Question: I send javascript timestamp data to php to add into mysql where I have type TIMESTAMP:
DATABASE - startTime type:

Now I try to send with ajax, timestamp from javascript 'var startTime = Date.now();' to php where I need to tranform into TIMESTAMP type for mysql... so I try:
'''
$datum = $app->request->post('startTime');
$startTime = $datum->format('Y-m-d H:i:s'); //FIRST ATTEMP
$startTime = date("Y-m-d H:i:s", $datum); //SECOND TRY
'''
Above I write two cases I try but both dont work... How I can transform it to correct format to add it to database...
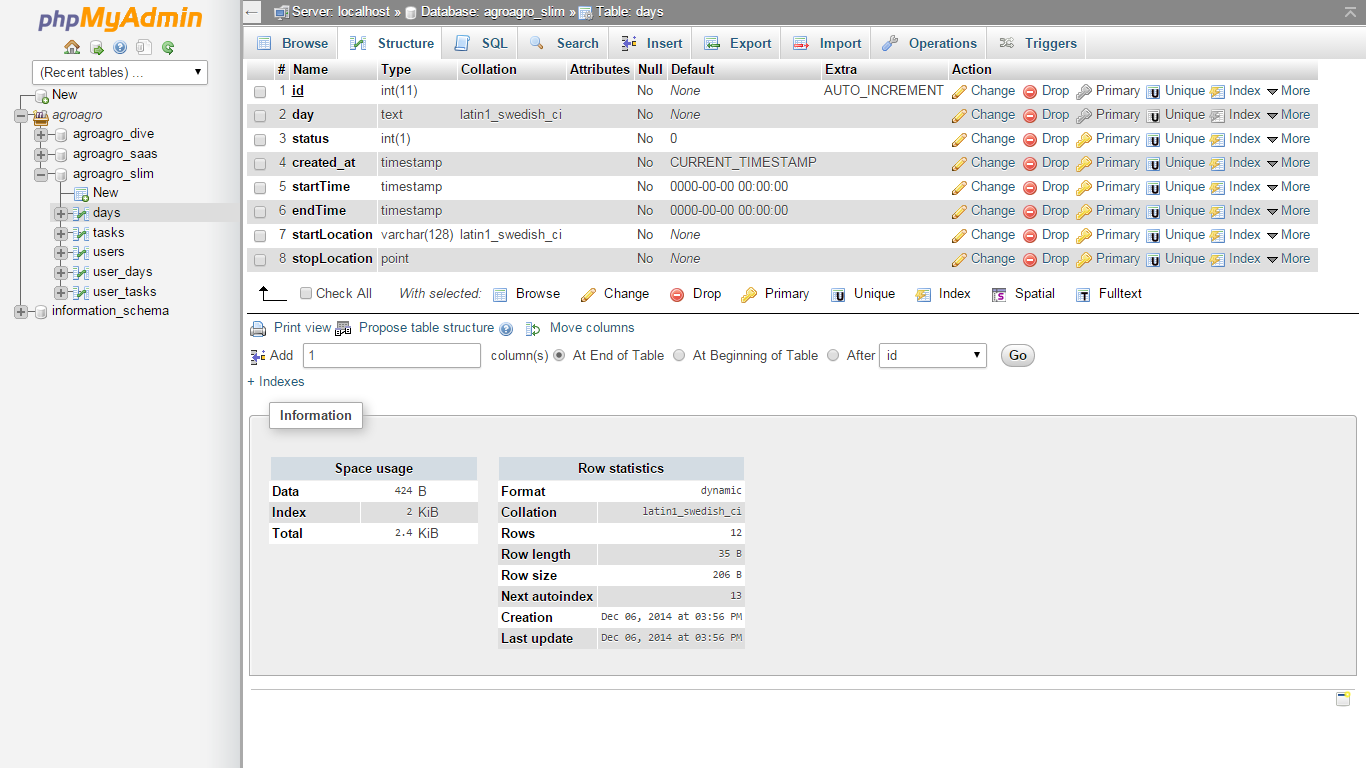
Answer: Well, first off, you should make sure that the data in '$datum' is, in fact, a number:
'''
$datum = $app->request->post('startTime');
if ( ! ctype_digit($datum)) {
die('Invalid startTime!');
}
'''
In Javascript, the 'Date.now()' method returns a timestamp in . The PHP functions that deal with dates and stuff like that use , so you will have to turn it into seconds by dividing it with 1000 (milli means "thousandth"):
'''
$datum = ($datum / 1000);
'''
If you have already done this in the browser then you should ignore this, of course.
Before you insert it into your database you will have to turn the seconds into a format that MySQL understands. The 'DATETIME'/'TIMESTAMP' format is 'YYYY-MM-DD HH:MM:SS'. In PHP you can format it like this:
'''
$datum = date('Y-m-d H:i:s', $datum);
'''